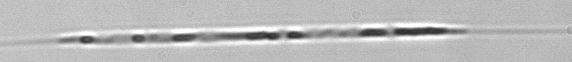
Label: Rhizosolenia